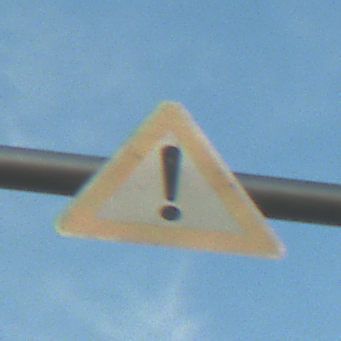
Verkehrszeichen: Gefahrenstelle
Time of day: SunriseSunset
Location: Outdoor (Nature)
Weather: PartlyCloudy
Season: NotSpecified
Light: Natural